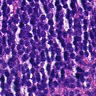
Metastatic tissue present: no